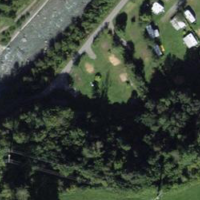
EUNIS habitat code: 41
Species observed at this site:
Impatiens parviflora